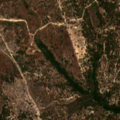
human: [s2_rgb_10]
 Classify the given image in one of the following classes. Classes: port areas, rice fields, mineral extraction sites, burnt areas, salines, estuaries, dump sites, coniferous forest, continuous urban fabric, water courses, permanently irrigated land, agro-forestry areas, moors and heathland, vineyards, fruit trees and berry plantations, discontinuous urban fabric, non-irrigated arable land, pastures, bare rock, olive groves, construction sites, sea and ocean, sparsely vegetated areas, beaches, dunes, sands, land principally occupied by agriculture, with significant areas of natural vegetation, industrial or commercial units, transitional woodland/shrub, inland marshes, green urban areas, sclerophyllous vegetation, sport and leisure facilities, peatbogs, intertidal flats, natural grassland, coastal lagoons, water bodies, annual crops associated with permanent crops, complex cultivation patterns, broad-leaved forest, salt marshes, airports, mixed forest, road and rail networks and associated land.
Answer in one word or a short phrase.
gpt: broad-leaved forest, coniferous forest